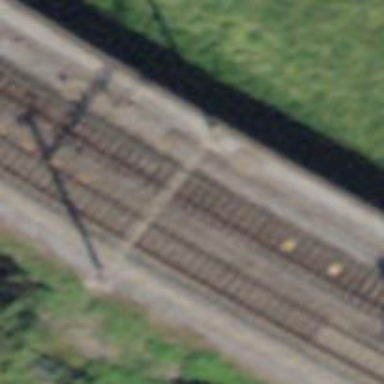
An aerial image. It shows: Railway switch.